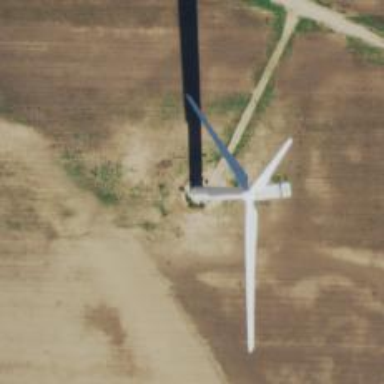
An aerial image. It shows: Wind generator powered by horizontal axis wind turbine.